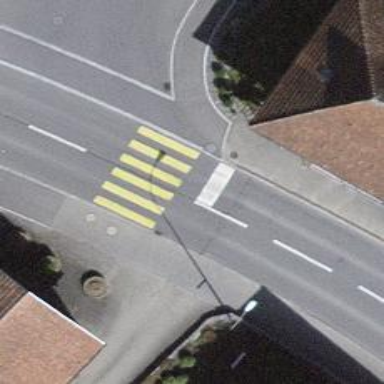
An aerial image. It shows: Marked crossing on the road.